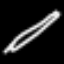
Label: pencil